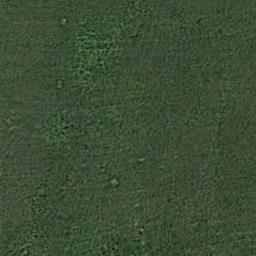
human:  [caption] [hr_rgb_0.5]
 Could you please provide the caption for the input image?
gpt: This meadow has different sparsity in different places .

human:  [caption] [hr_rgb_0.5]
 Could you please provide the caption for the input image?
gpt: There are several yellow lines on the grass .

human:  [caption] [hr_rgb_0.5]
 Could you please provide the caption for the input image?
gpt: The meadow is dense but uneven .

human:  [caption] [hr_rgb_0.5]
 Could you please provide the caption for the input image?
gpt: The meadow is full of green grass .

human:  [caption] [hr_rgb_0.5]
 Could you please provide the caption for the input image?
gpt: A dense meadow with many green grass .